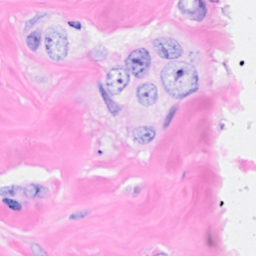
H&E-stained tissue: Breast